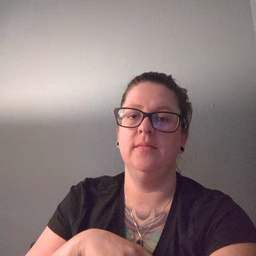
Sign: eye